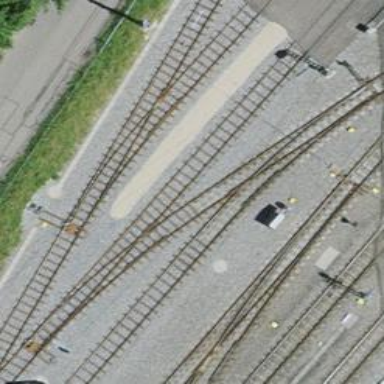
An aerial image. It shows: Narrow-gauge railway service yard with 1 track. The railway is electrified with contact line.